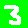
Digit: 3